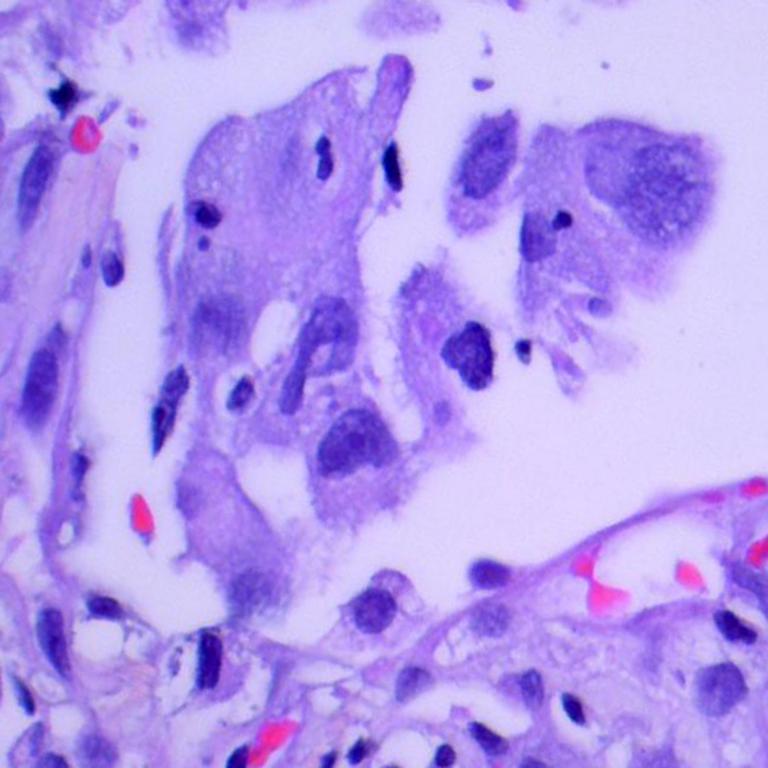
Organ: lung
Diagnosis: adenocarcinomas